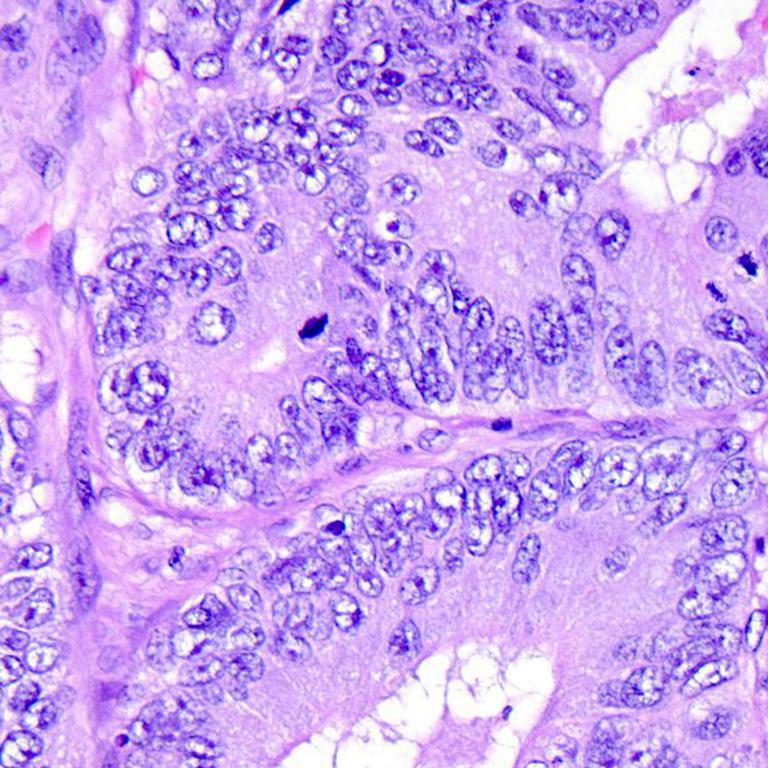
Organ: colon
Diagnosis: adenocarcinomas